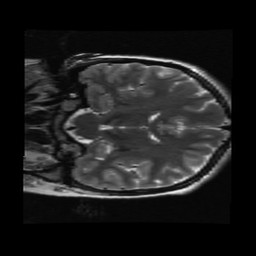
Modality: T2w
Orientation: coronal
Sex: female
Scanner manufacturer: ge
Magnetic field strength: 3 T
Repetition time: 5 s
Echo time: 0.101 s